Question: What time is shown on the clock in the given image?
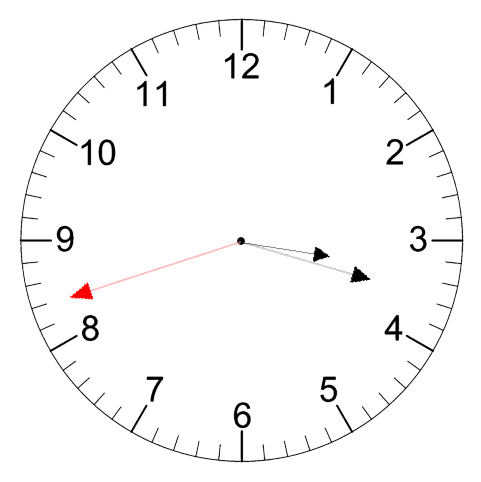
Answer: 03:17:42